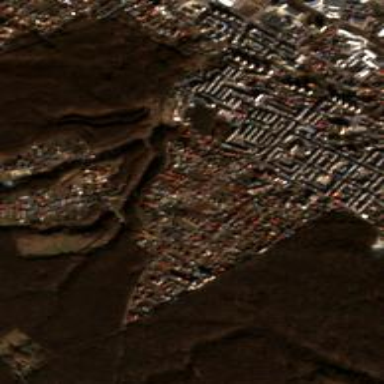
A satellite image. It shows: Residential suburb area.